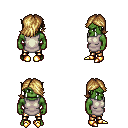
a pixel art fantasy rpg character, male body template, orc, green skin, white tunic, gold greaves, blonde swoop hairstyle, gold boots, four views (front, back, left, right), 2x2 character sprite sheet, small pixel art, hard edges, no anti-aliasing